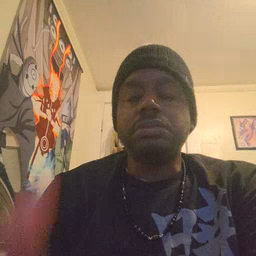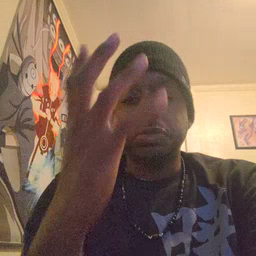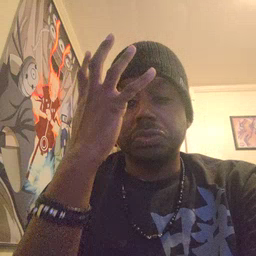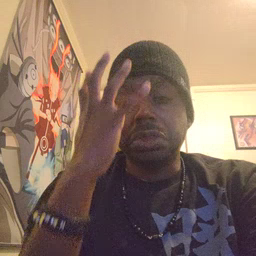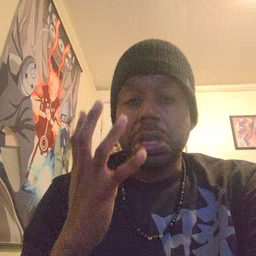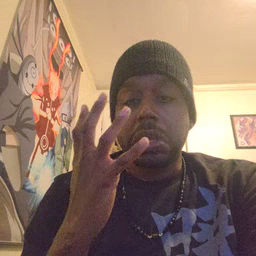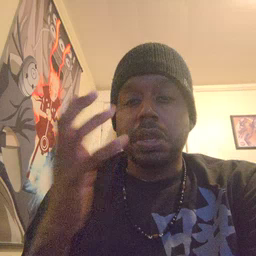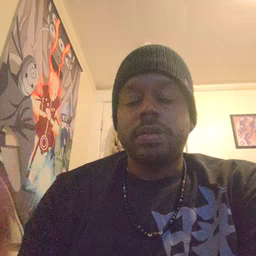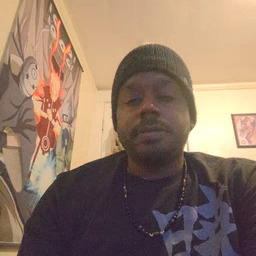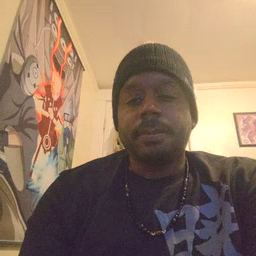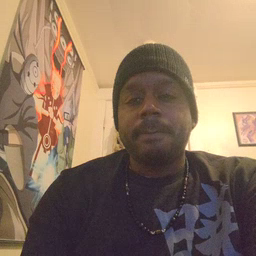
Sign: sad